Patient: sex M, age 72
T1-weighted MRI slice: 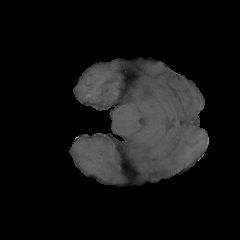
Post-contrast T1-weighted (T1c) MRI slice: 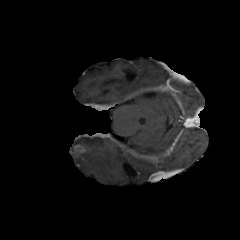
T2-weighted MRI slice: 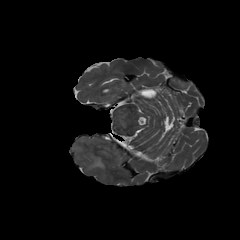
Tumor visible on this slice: yes
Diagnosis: Glioblastoma, IDH-wildtype
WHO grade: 4